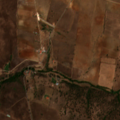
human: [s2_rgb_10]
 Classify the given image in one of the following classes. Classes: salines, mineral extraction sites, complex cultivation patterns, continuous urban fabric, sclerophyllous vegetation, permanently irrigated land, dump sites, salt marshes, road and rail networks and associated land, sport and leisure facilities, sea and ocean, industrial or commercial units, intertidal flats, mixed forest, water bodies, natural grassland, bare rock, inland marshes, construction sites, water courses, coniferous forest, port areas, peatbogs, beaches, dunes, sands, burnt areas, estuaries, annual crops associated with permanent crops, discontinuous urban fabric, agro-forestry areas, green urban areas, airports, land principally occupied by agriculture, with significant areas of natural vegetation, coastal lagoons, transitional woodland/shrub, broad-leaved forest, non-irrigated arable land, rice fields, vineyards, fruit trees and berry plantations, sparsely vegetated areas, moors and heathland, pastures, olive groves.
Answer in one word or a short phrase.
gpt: non-irrigated arable land, permanently irrigated land, olive groves, agro-forestry areas, transitional woodland/shrub